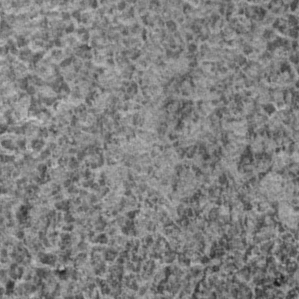
Label: frost